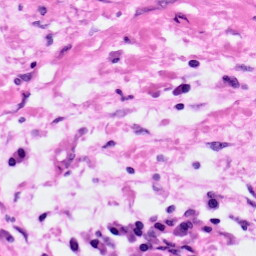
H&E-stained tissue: Pancreatic